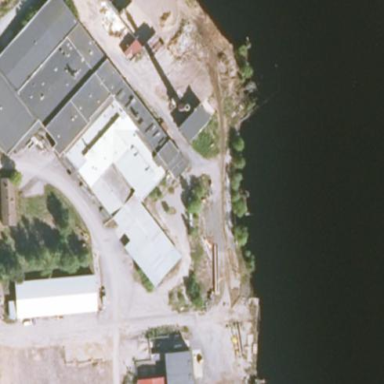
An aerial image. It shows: Industrial building with works in progress.